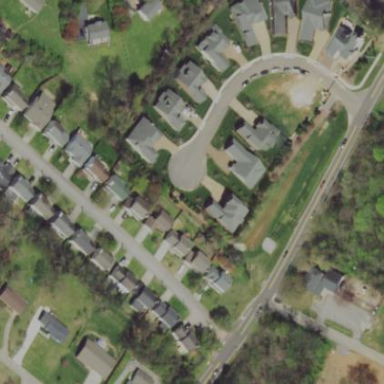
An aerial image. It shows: Residential area consisting of single-family homes.